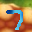
Label: 7